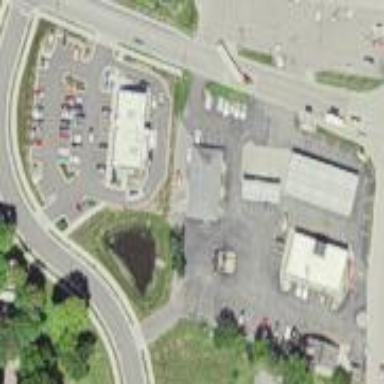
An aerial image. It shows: Retail area.